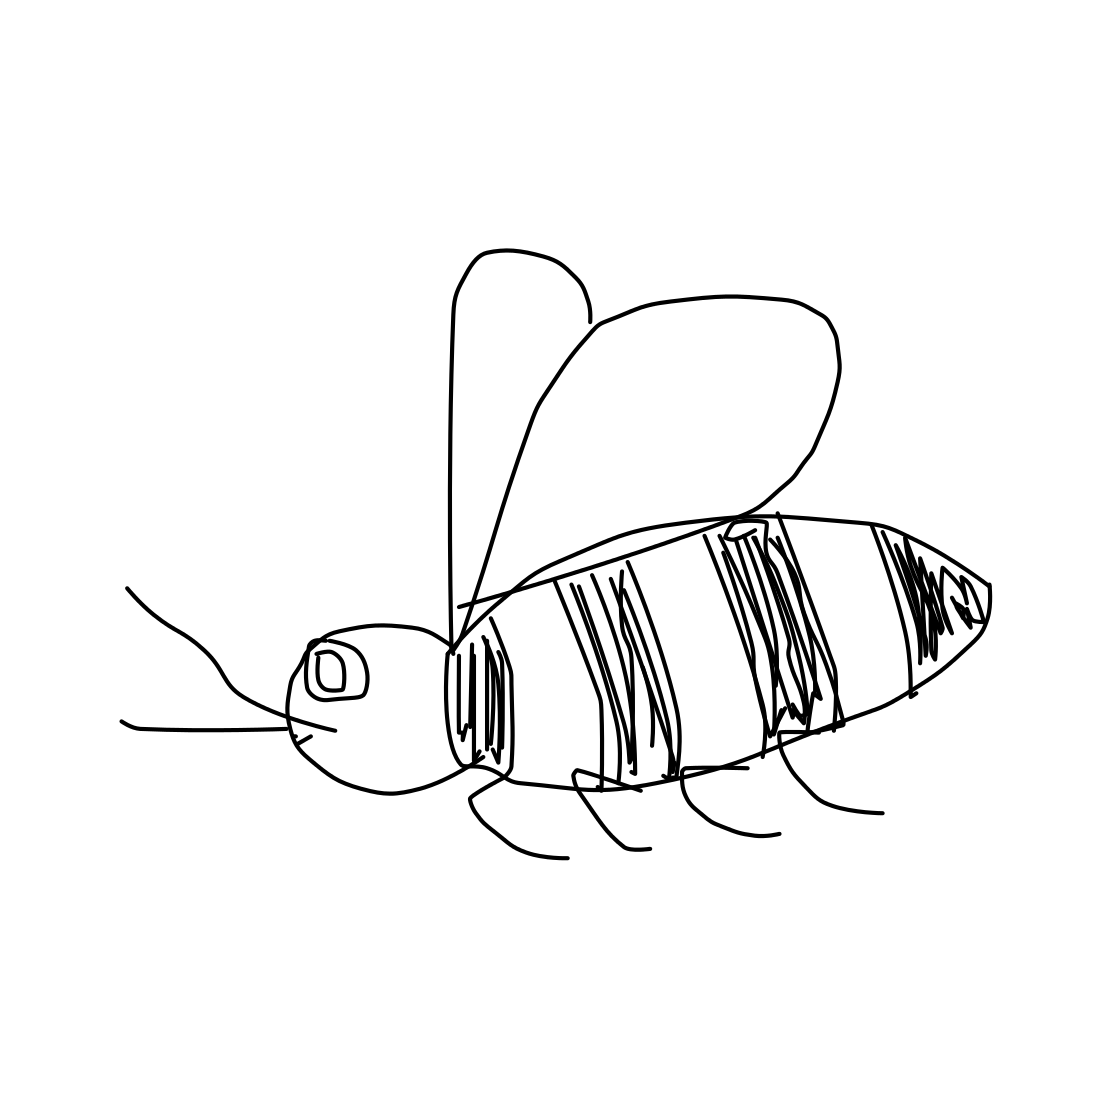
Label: bee